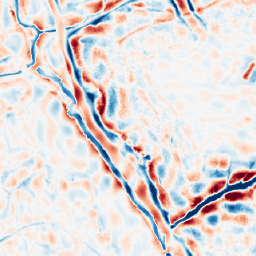
Category: wavelet
Decomposition family: wavelet_dwt
Decomposition parameters: wavelet: db8
level: 4
Upsampling method: nearest
Upsampling parameters: scale: 2
Upsampling scale: 2